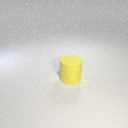
large yellow rubber cylinder